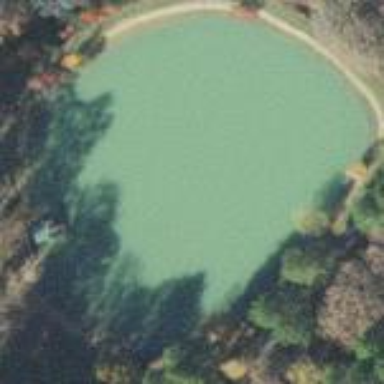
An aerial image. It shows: Pond surrounded by natural water.